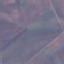
Label: AnnualCrop